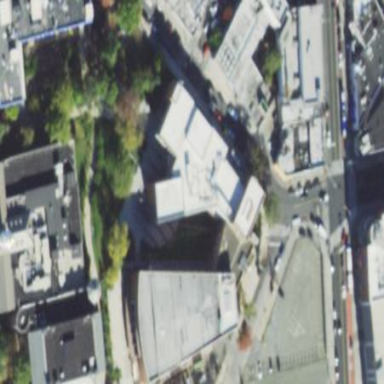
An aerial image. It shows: Theatre building.